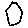
Label: hexagon